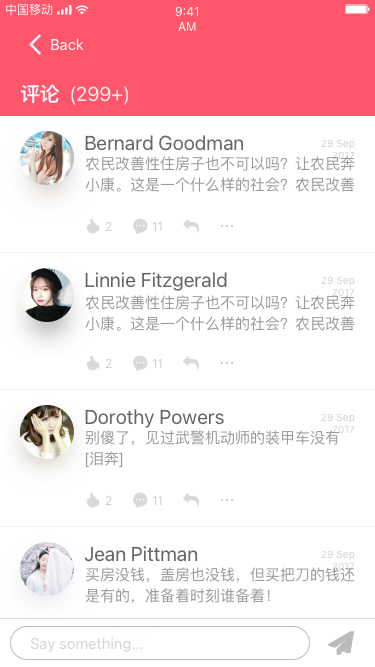
Text in this UI design:
Bernard Goodman
29 Sep 2017
2
11
农民改善性住房子也不可以吗？让农民奔小康。这是一个什么样的社会？农民改善性住房子也不可以吗？
Linnie Fitzgerald
29 Sep 2017
2
11
农民改善性住房子也不可以吗？让农民奔小康。这是一个什么样的社会？农民改善性住房子也不可以吗？
Dorothy Powers
29 Sep 2017
2
11
别傻了，见过武警机动师的装甲车没有[泪奔]
Jean Pittman
29 Sep 2017
2
11
买房没钱，盖房也没钱，但买把刀的钱还是有的，准备着时刻谁备着！
Back
评论  (299+)
Say something…